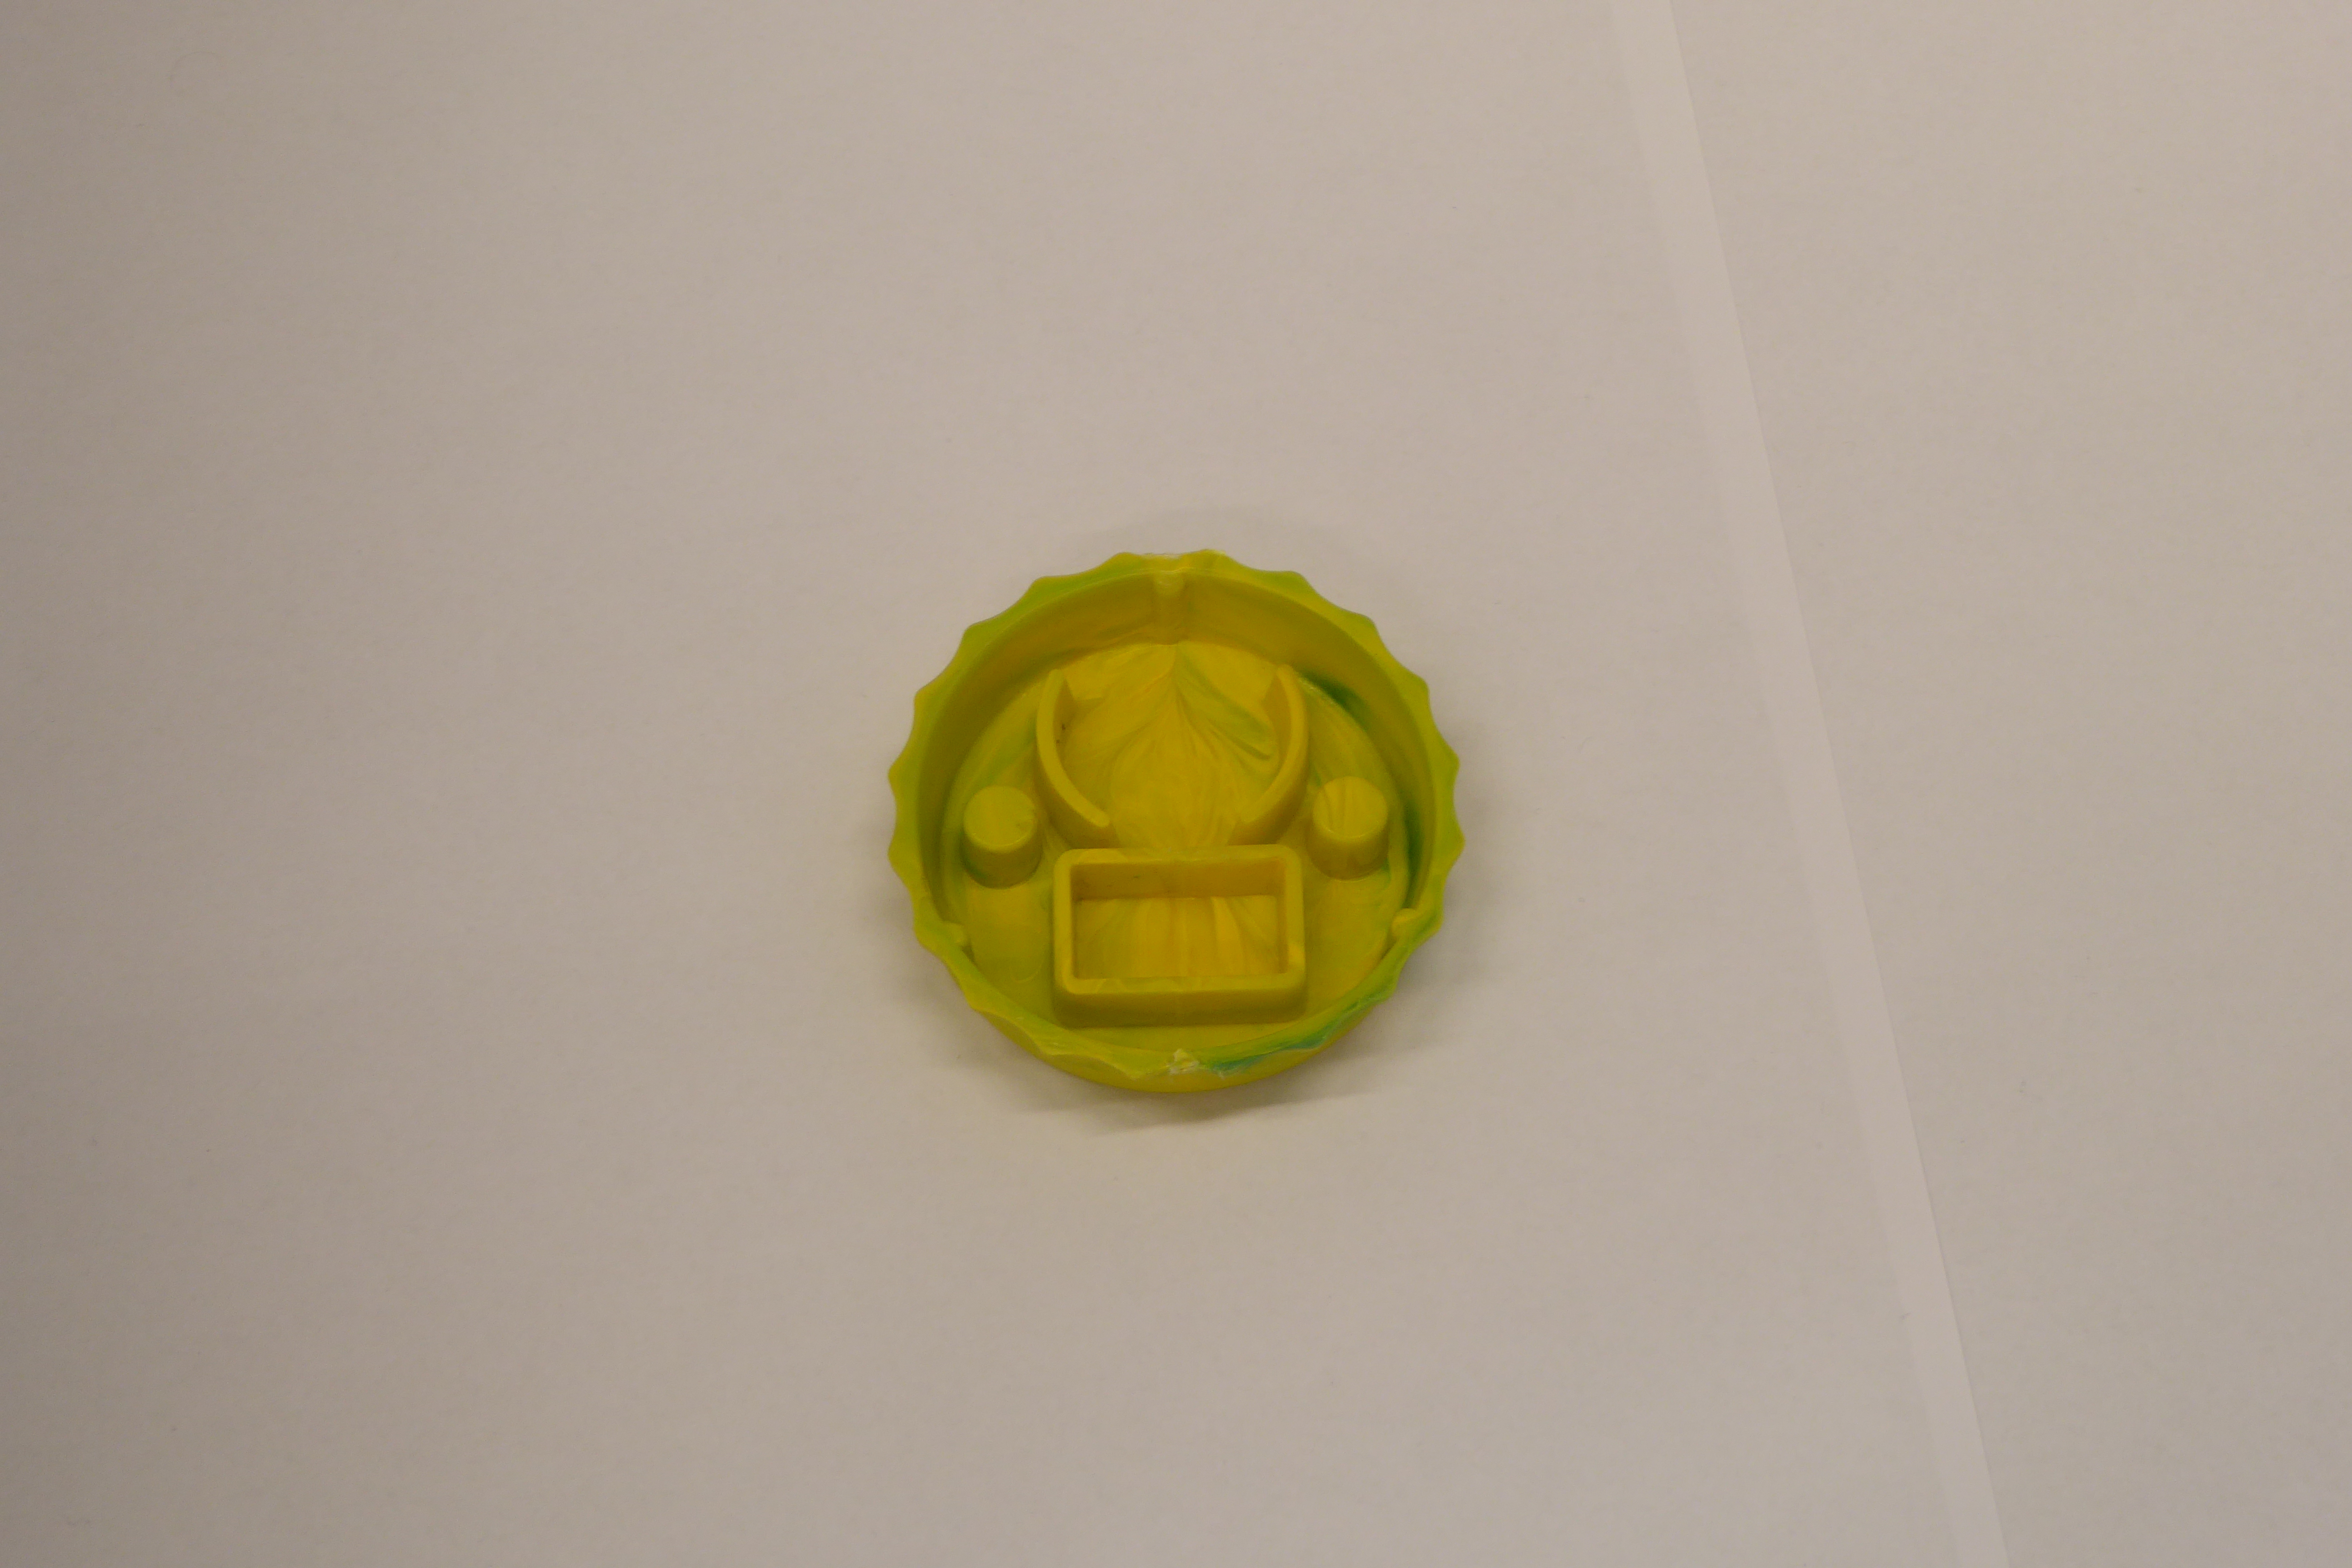
Label: Bottle Opener - Cover